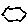
Label: hexagon